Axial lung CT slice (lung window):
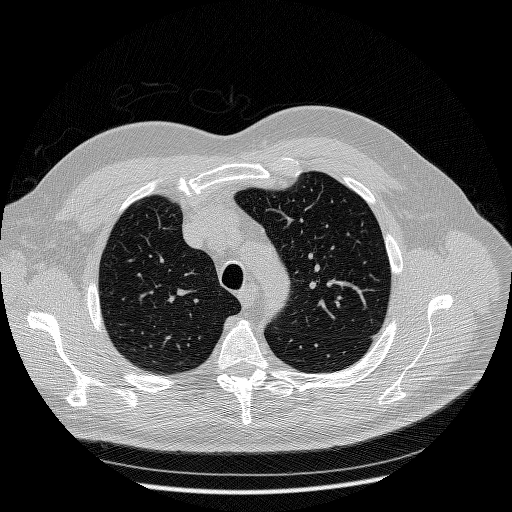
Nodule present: no